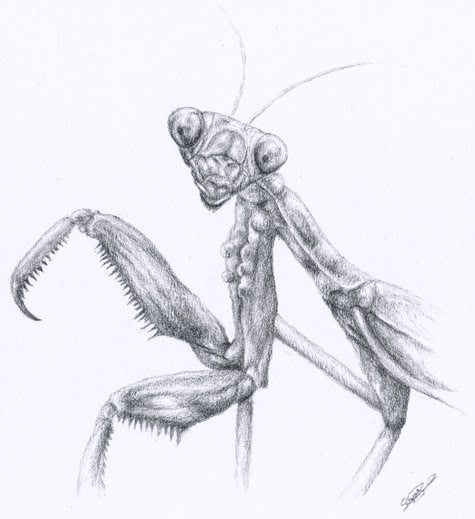
Label: mantis, mantid